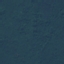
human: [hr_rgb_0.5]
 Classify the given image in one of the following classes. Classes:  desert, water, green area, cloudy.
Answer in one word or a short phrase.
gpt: green area